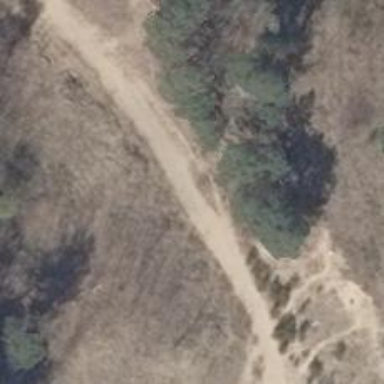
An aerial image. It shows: Sandy track with grade 4 tracktype.